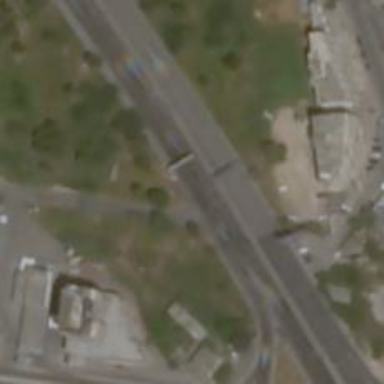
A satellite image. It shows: Motorway link.